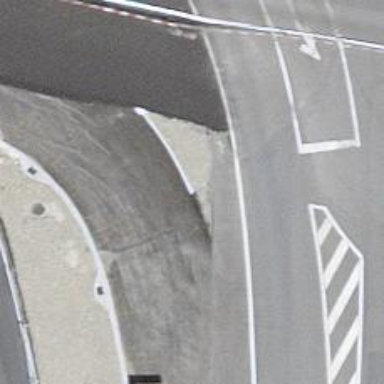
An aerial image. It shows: Asphalt trunk link motorway.